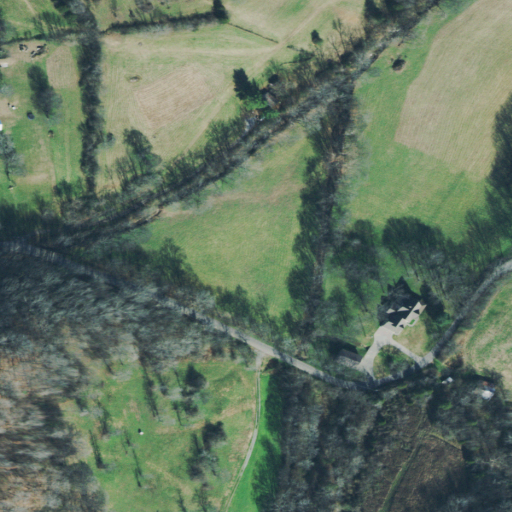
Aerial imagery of valley in Tennessee named Demoss Hollow containing pasture, deciduous forest, mixed forest, open development, and low intensity development